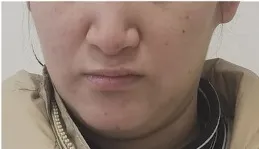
(D) Sanger sequencing chromatograms of DNA samples from the proband and her mother and younger brother showing the autosomal recessive mutation, c 12_13del in SKIV2L. Arrows indicate the position of the mutation.
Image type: medical_photograph (skin_photograph)